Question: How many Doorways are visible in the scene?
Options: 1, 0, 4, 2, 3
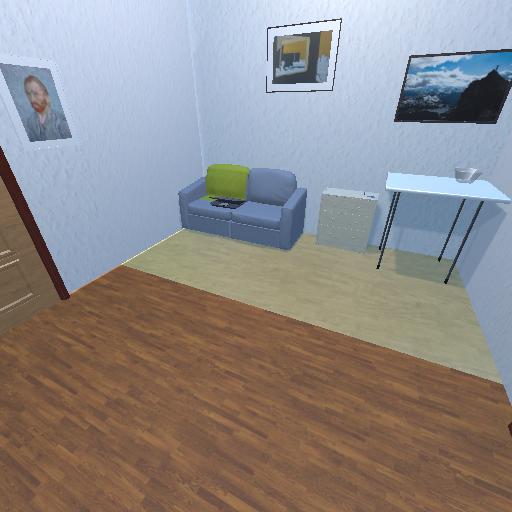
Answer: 1